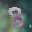
Label: 8